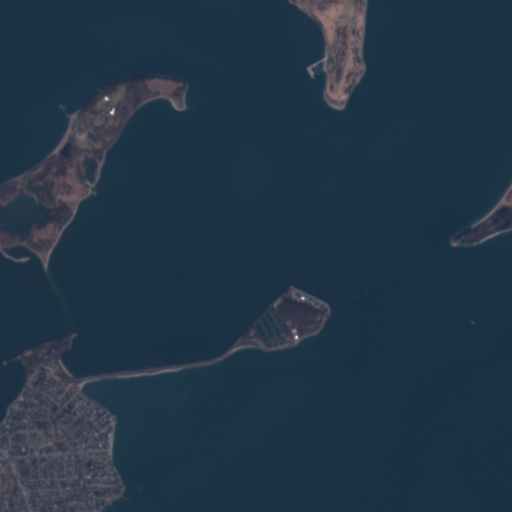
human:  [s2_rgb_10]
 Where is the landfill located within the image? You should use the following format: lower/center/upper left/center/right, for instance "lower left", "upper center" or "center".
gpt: There is no landfill in the image.